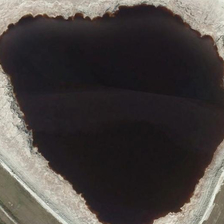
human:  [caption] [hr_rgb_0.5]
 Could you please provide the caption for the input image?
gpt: yellow barelands are around an almost heart-shaped pond .

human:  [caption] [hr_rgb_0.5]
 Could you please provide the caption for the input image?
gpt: the red pool is surrounded by large rocks .

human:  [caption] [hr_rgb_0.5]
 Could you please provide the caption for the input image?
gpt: around the big pond is a white circle .

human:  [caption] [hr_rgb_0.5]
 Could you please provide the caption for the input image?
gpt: yellow barelands are around an almost heart-shaped pond .

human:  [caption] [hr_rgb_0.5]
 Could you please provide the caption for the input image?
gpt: the red pool is surrounded by large rocks .